Aerial crown-view tile of a tropical tree (Barro Colorado Island, Panama), acquired 20250317:
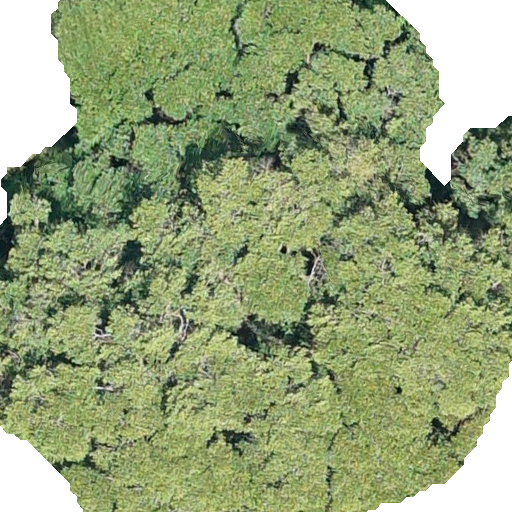
Species: Terminalia amazonia
GBIF accepted scientific name: Terminalia amazonica
Crown area: 388.144 m²